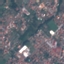
Land use / land cover class: Residential